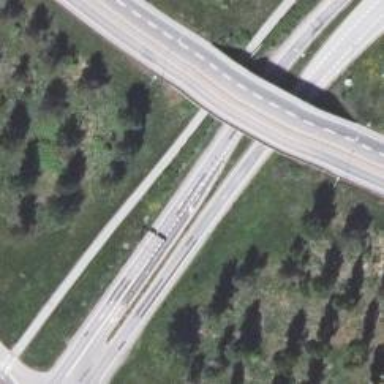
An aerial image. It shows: Trunk highway.